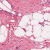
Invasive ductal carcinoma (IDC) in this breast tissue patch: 1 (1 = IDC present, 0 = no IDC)